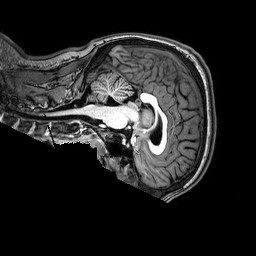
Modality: T1w
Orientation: sagittal
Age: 17
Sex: male
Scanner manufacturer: philips
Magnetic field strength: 3 T
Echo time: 0.0038 s